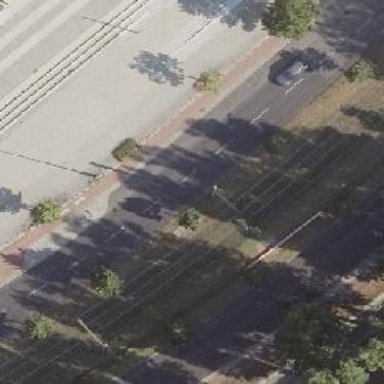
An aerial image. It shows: Secondary road with asphalt surface and street side parking available on the right.